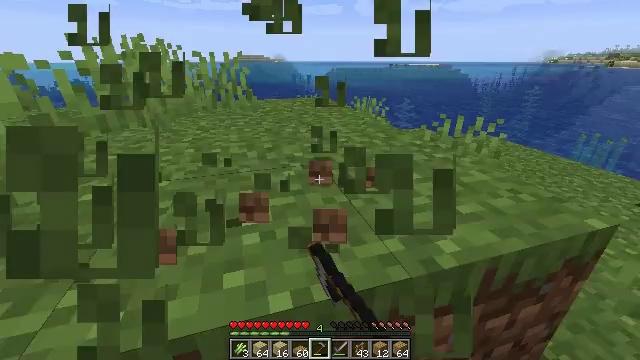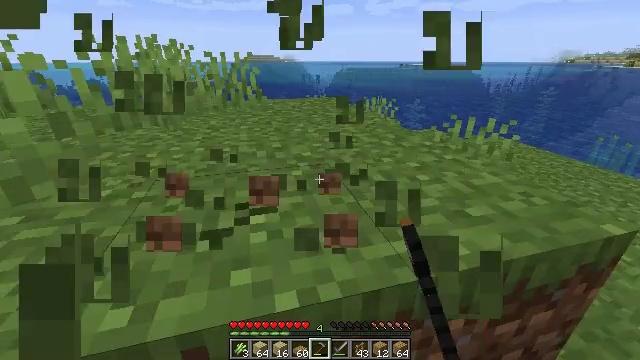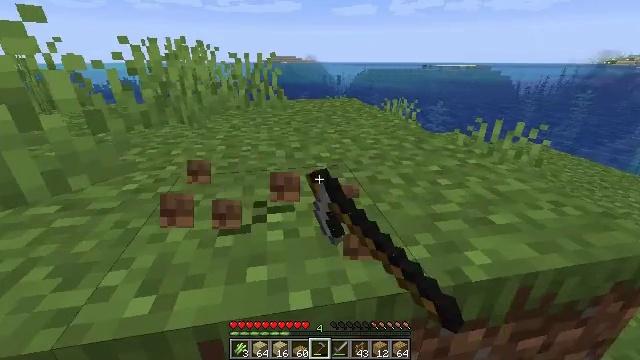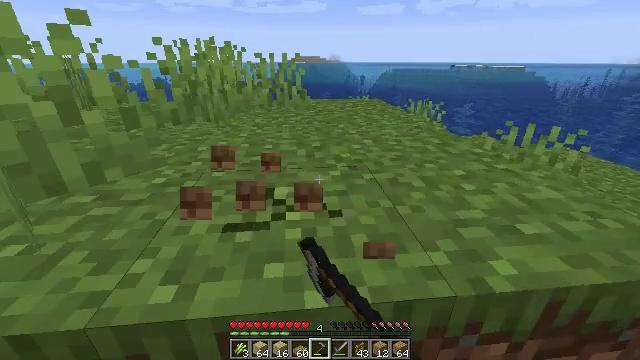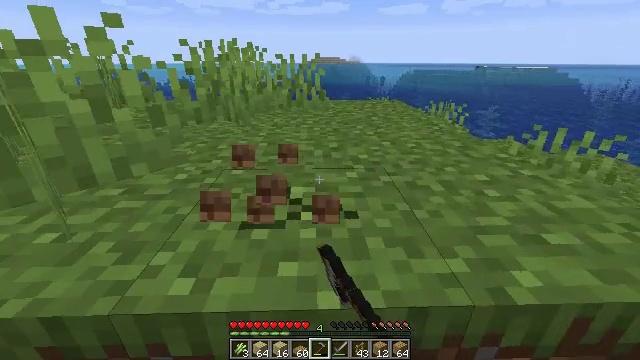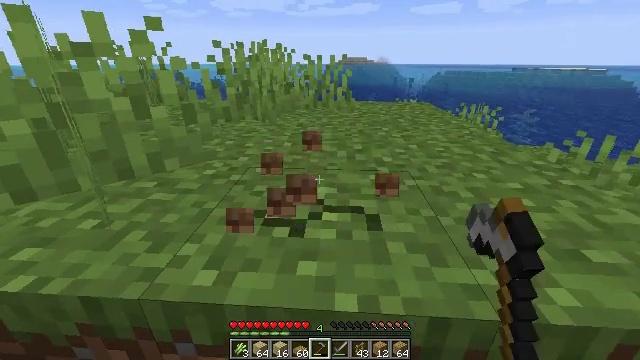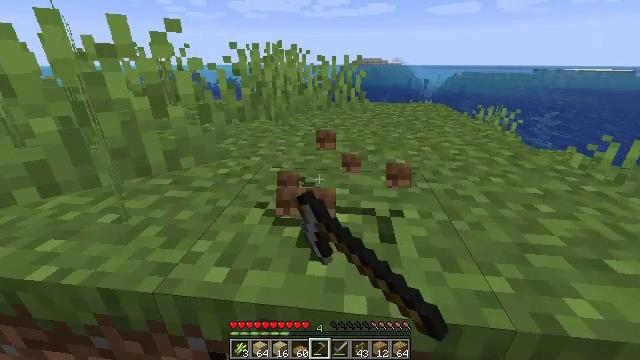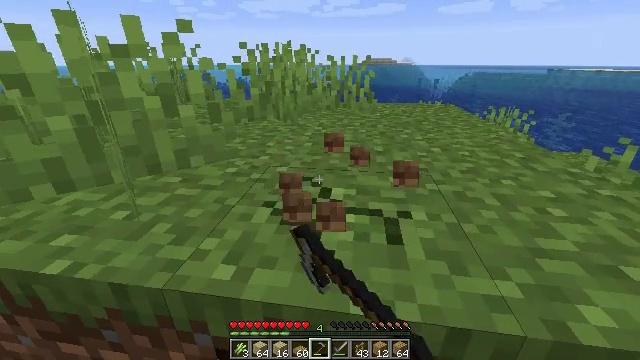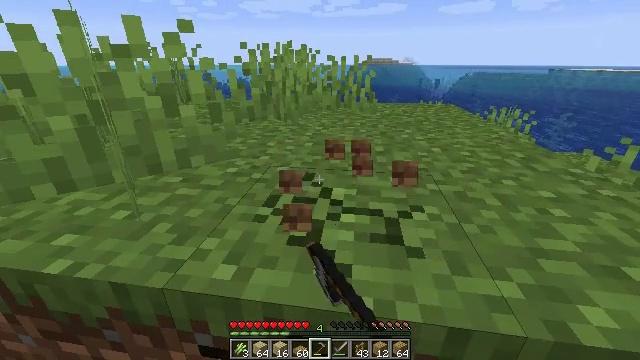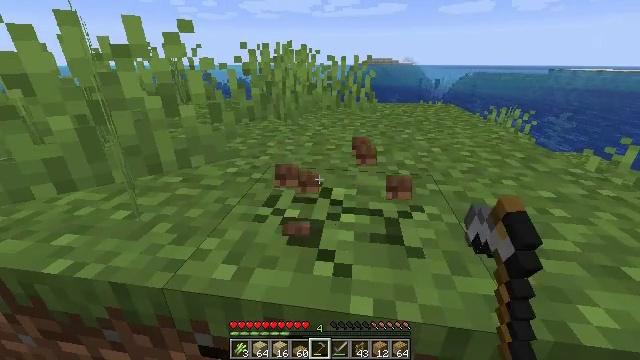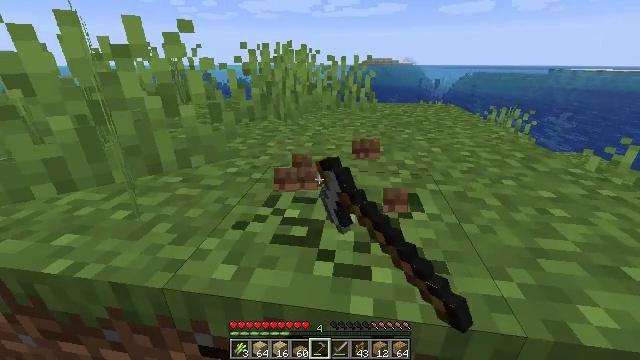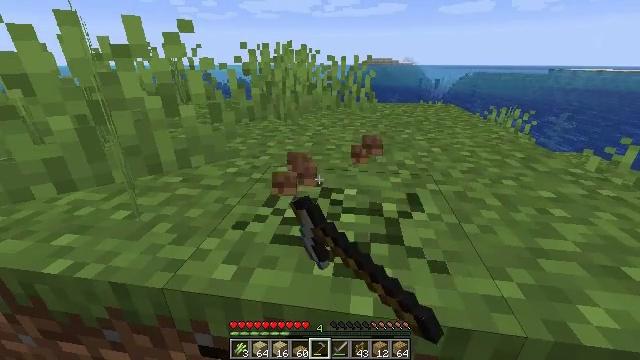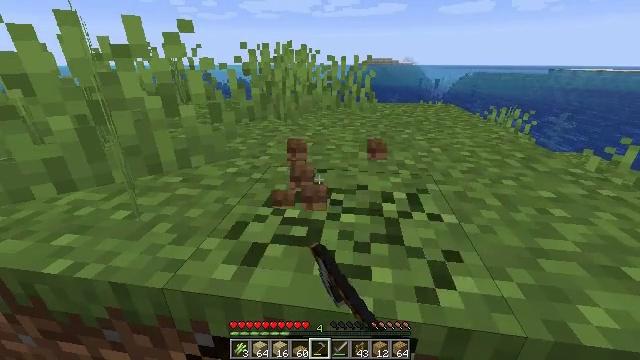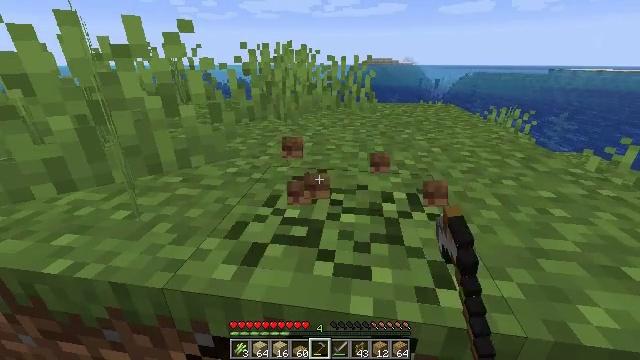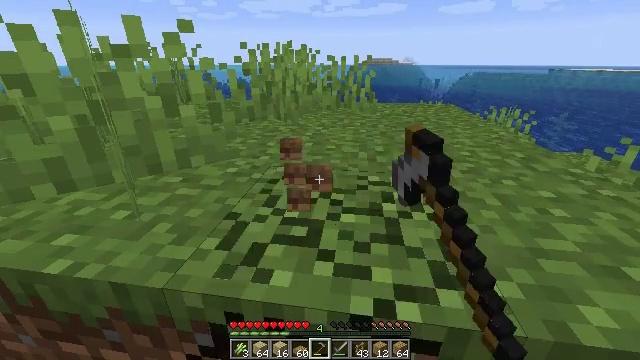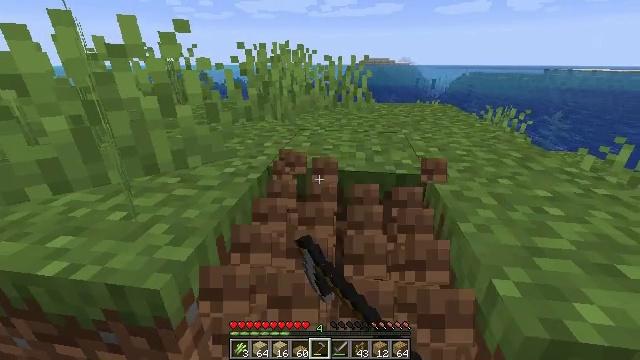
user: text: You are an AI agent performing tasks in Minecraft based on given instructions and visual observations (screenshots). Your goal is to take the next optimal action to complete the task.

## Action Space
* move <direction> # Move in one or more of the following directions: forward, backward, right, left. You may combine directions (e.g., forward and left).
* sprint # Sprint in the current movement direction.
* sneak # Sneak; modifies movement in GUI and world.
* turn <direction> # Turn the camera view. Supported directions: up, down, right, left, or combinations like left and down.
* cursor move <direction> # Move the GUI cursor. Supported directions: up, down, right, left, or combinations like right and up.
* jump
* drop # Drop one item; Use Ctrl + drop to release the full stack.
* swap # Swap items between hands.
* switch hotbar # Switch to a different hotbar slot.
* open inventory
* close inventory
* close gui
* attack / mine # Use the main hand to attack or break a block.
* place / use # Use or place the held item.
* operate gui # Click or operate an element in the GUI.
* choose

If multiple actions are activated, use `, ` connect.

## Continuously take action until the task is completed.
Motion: motion action
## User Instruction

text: Mine grass block from the ground.
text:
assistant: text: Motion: turn left, attack / mine
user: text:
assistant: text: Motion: turn left, attack / mine
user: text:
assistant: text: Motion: turn left, attack / mine
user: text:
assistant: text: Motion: turn left, attack / mine
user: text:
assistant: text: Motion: turn left, attack / mine
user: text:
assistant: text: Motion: turn left, attack / mine
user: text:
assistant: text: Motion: turn left, attack / mine
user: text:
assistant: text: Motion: attack / mine
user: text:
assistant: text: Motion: attack / mine
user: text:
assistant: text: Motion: attack / mine
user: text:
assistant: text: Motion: attack / mine
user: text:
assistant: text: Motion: attack / mine
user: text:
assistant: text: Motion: attack / mine
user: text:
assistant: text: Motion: attack / mine
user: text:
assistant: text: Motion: attack / mine
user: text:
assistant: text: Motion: turn right, attack / mine
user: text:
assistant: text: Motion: turn right, attack / mine
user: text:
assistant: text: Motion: turn right, attack / mine
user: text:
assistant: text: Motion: turn right, attack / mine
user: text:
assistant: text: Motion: turn right, attack / mine
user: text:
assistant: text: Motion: turn right, attack / mine
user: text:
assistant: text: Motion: turn right, attack / mine
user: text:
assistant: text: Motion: turn right, attack / mine
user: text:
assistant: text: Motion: attack / mine
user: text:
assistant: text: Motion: attack / mine
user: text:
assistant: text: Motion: attack / mine
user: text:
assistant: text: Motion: attack / mine
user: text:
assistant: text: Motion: attack / mine
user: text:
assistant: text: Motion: attack / mine
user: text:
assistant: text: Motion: attack / mine